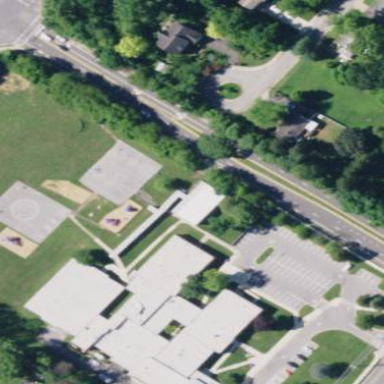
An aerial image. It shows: School building.